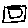
Label: square